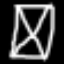
Label: hourglass